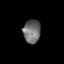
Tissue: skin
Cell type: Epithelial cells
Senescence score: 0.2119
Nuclear area (px): 396
Mean DAPI intensity: 111.023